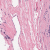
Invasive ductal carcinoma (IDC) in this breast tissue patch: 0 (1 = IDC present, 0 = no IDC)